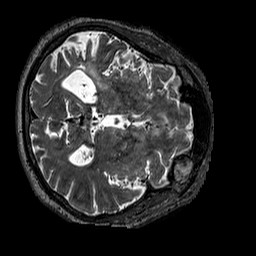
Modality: T2w
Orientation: axial
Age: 64
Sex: male
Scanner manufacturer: siemens
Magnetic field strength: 3 T
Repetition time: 3.2 s
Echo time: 0.567 s